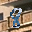
Label: 8